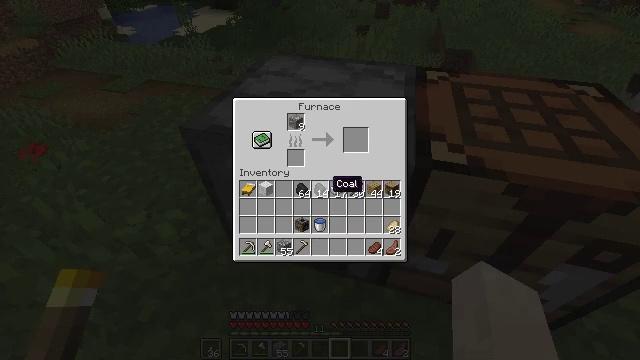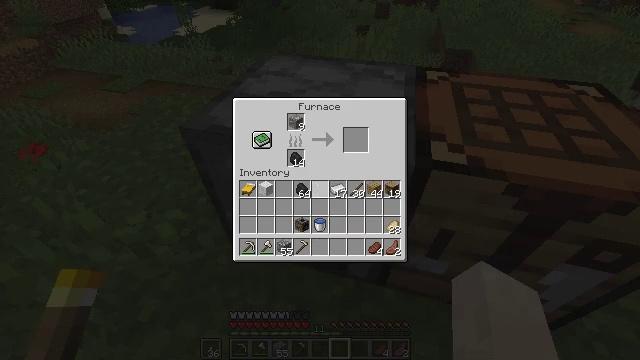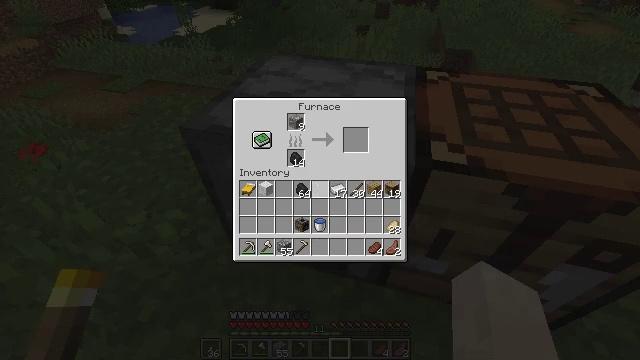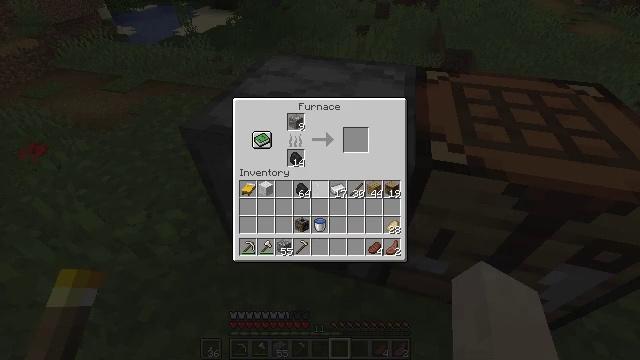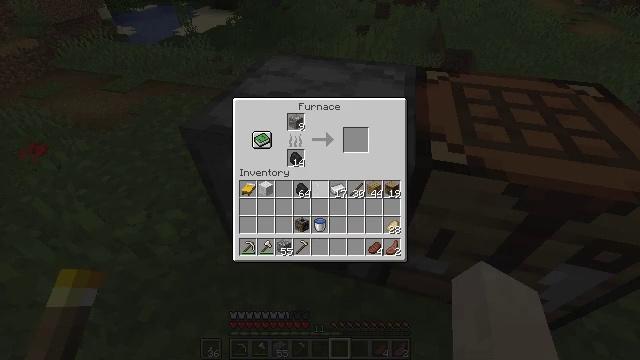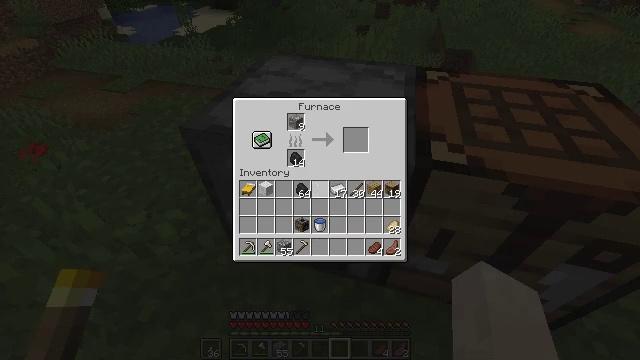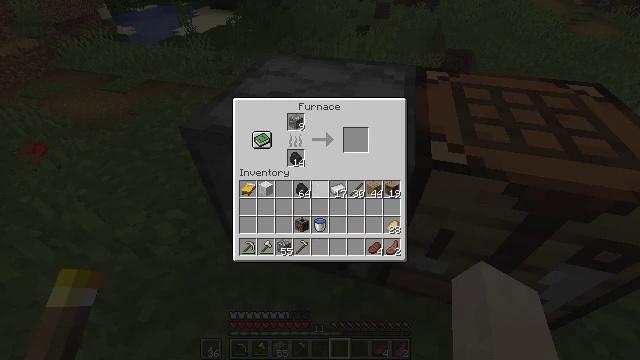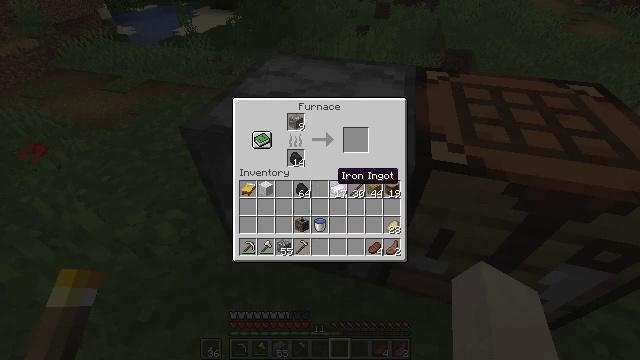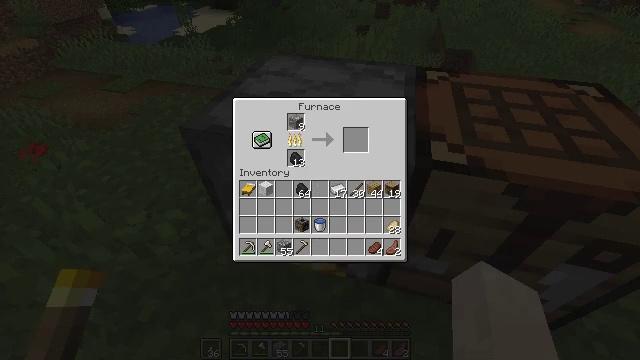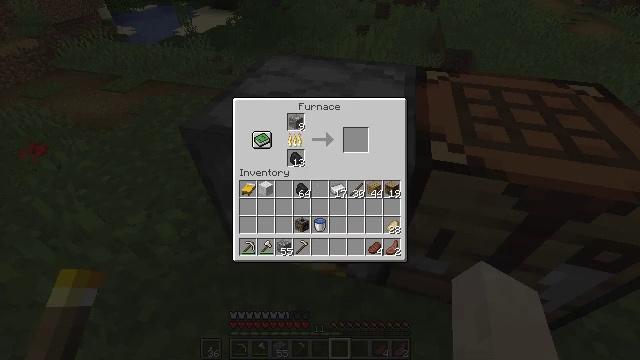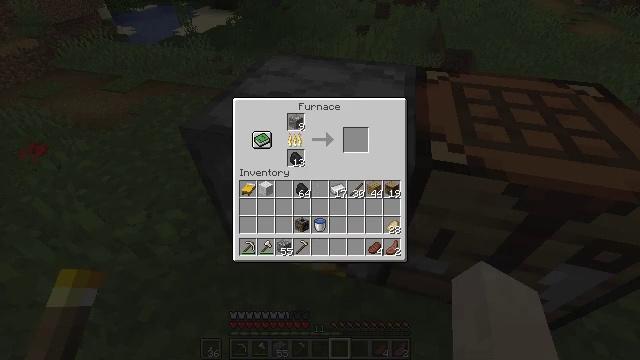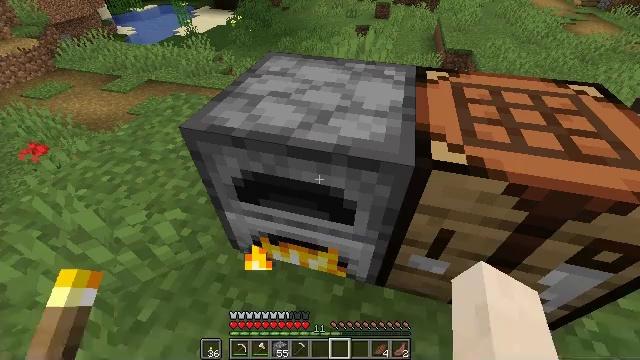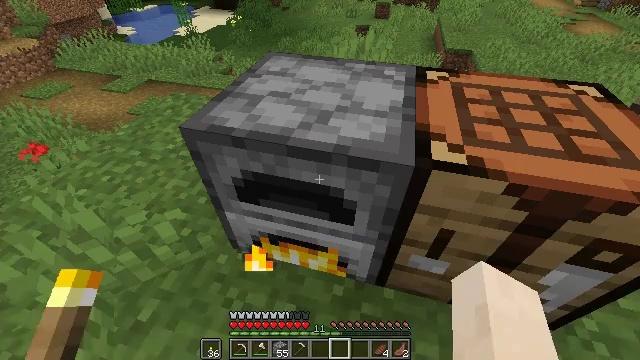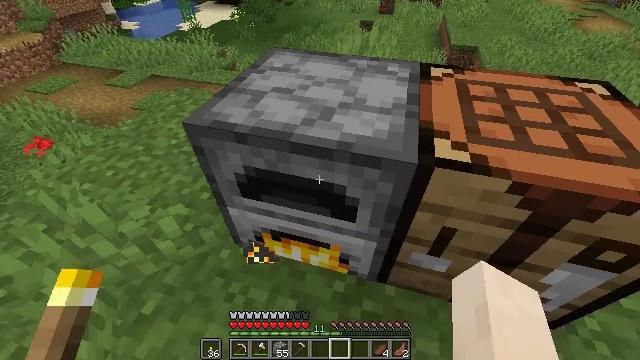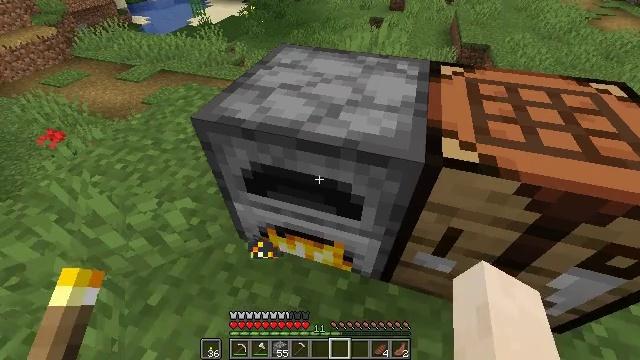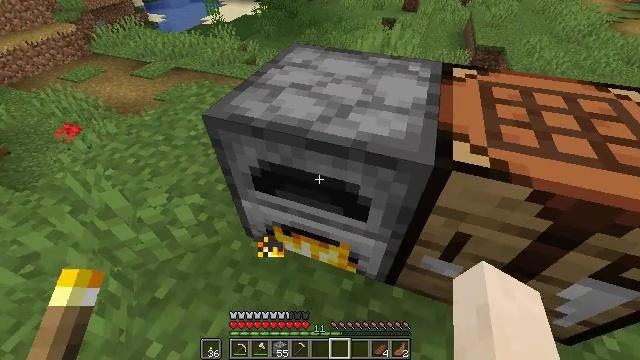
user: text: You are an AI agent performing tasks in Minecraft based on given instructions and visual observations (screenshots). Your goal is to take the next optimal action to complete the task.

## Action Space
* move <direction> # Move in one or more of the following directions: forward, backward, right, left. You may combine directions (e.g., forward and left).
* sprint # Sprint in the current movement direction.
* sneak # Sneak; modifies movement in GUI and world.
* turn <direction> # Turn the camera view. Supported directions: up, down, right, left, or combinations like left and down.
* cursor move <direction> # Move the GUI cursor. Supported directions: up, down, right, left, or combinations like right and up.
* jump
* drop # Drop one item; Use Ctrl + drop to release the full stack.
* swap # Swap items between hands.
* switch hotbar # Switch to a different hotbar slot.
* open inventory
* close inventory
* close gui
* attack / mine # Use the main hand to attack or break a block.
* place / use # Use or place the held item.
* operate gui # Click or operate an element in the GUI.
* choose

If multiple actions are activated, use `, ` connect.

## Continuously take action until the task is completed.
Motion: motion action
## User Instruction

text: Harvest hay blocks from the village.
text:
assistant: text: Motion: sneak, operate gui
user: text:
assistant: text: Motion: sneak, operate gui
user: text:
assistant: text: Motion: sneak, operate gui
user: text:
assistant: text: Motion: no_op
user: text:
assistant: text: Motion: no_op
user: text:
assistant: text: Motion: no_op
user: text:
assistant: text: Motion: cursor move up
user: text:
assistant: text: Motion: cursor move right
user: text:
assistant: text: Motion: no_op
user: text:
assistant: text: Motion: no_op
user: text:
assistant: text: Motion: no_op
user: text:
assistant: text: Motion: close gui
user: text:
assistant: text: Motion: no_op
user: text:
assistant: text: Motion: turn left
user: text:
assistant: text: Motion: turn left
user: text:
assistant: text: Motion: turn up
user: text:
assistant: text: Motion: turn right and up
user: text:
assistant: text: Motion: turn right and up
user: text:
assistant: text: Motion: turn right and up
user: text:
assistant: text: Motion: turn right and up
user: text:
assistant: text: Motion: turn right and up
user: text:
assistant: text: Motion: turn right and up
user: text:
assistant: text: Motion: no_op
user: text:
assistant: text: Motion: no_op
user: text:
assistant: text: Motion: no_op
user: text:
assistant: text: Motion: no_op
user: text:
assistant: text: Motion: turn right
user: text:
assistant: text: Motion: turn right
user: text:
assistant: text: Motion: turn right
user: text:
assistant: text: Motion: turn right